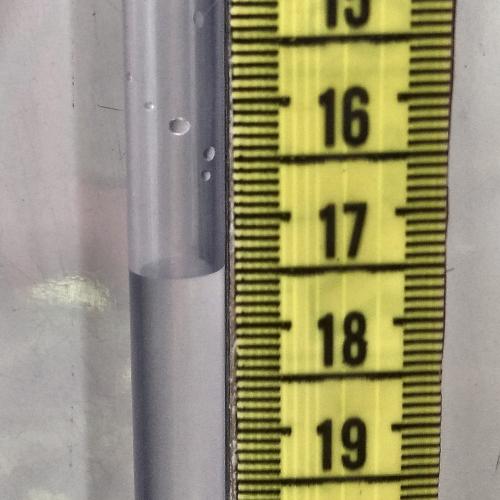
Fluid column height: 17.5 cm